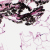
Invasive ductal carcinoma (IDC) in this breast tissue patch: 0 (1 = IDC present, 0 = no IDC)